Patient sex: M
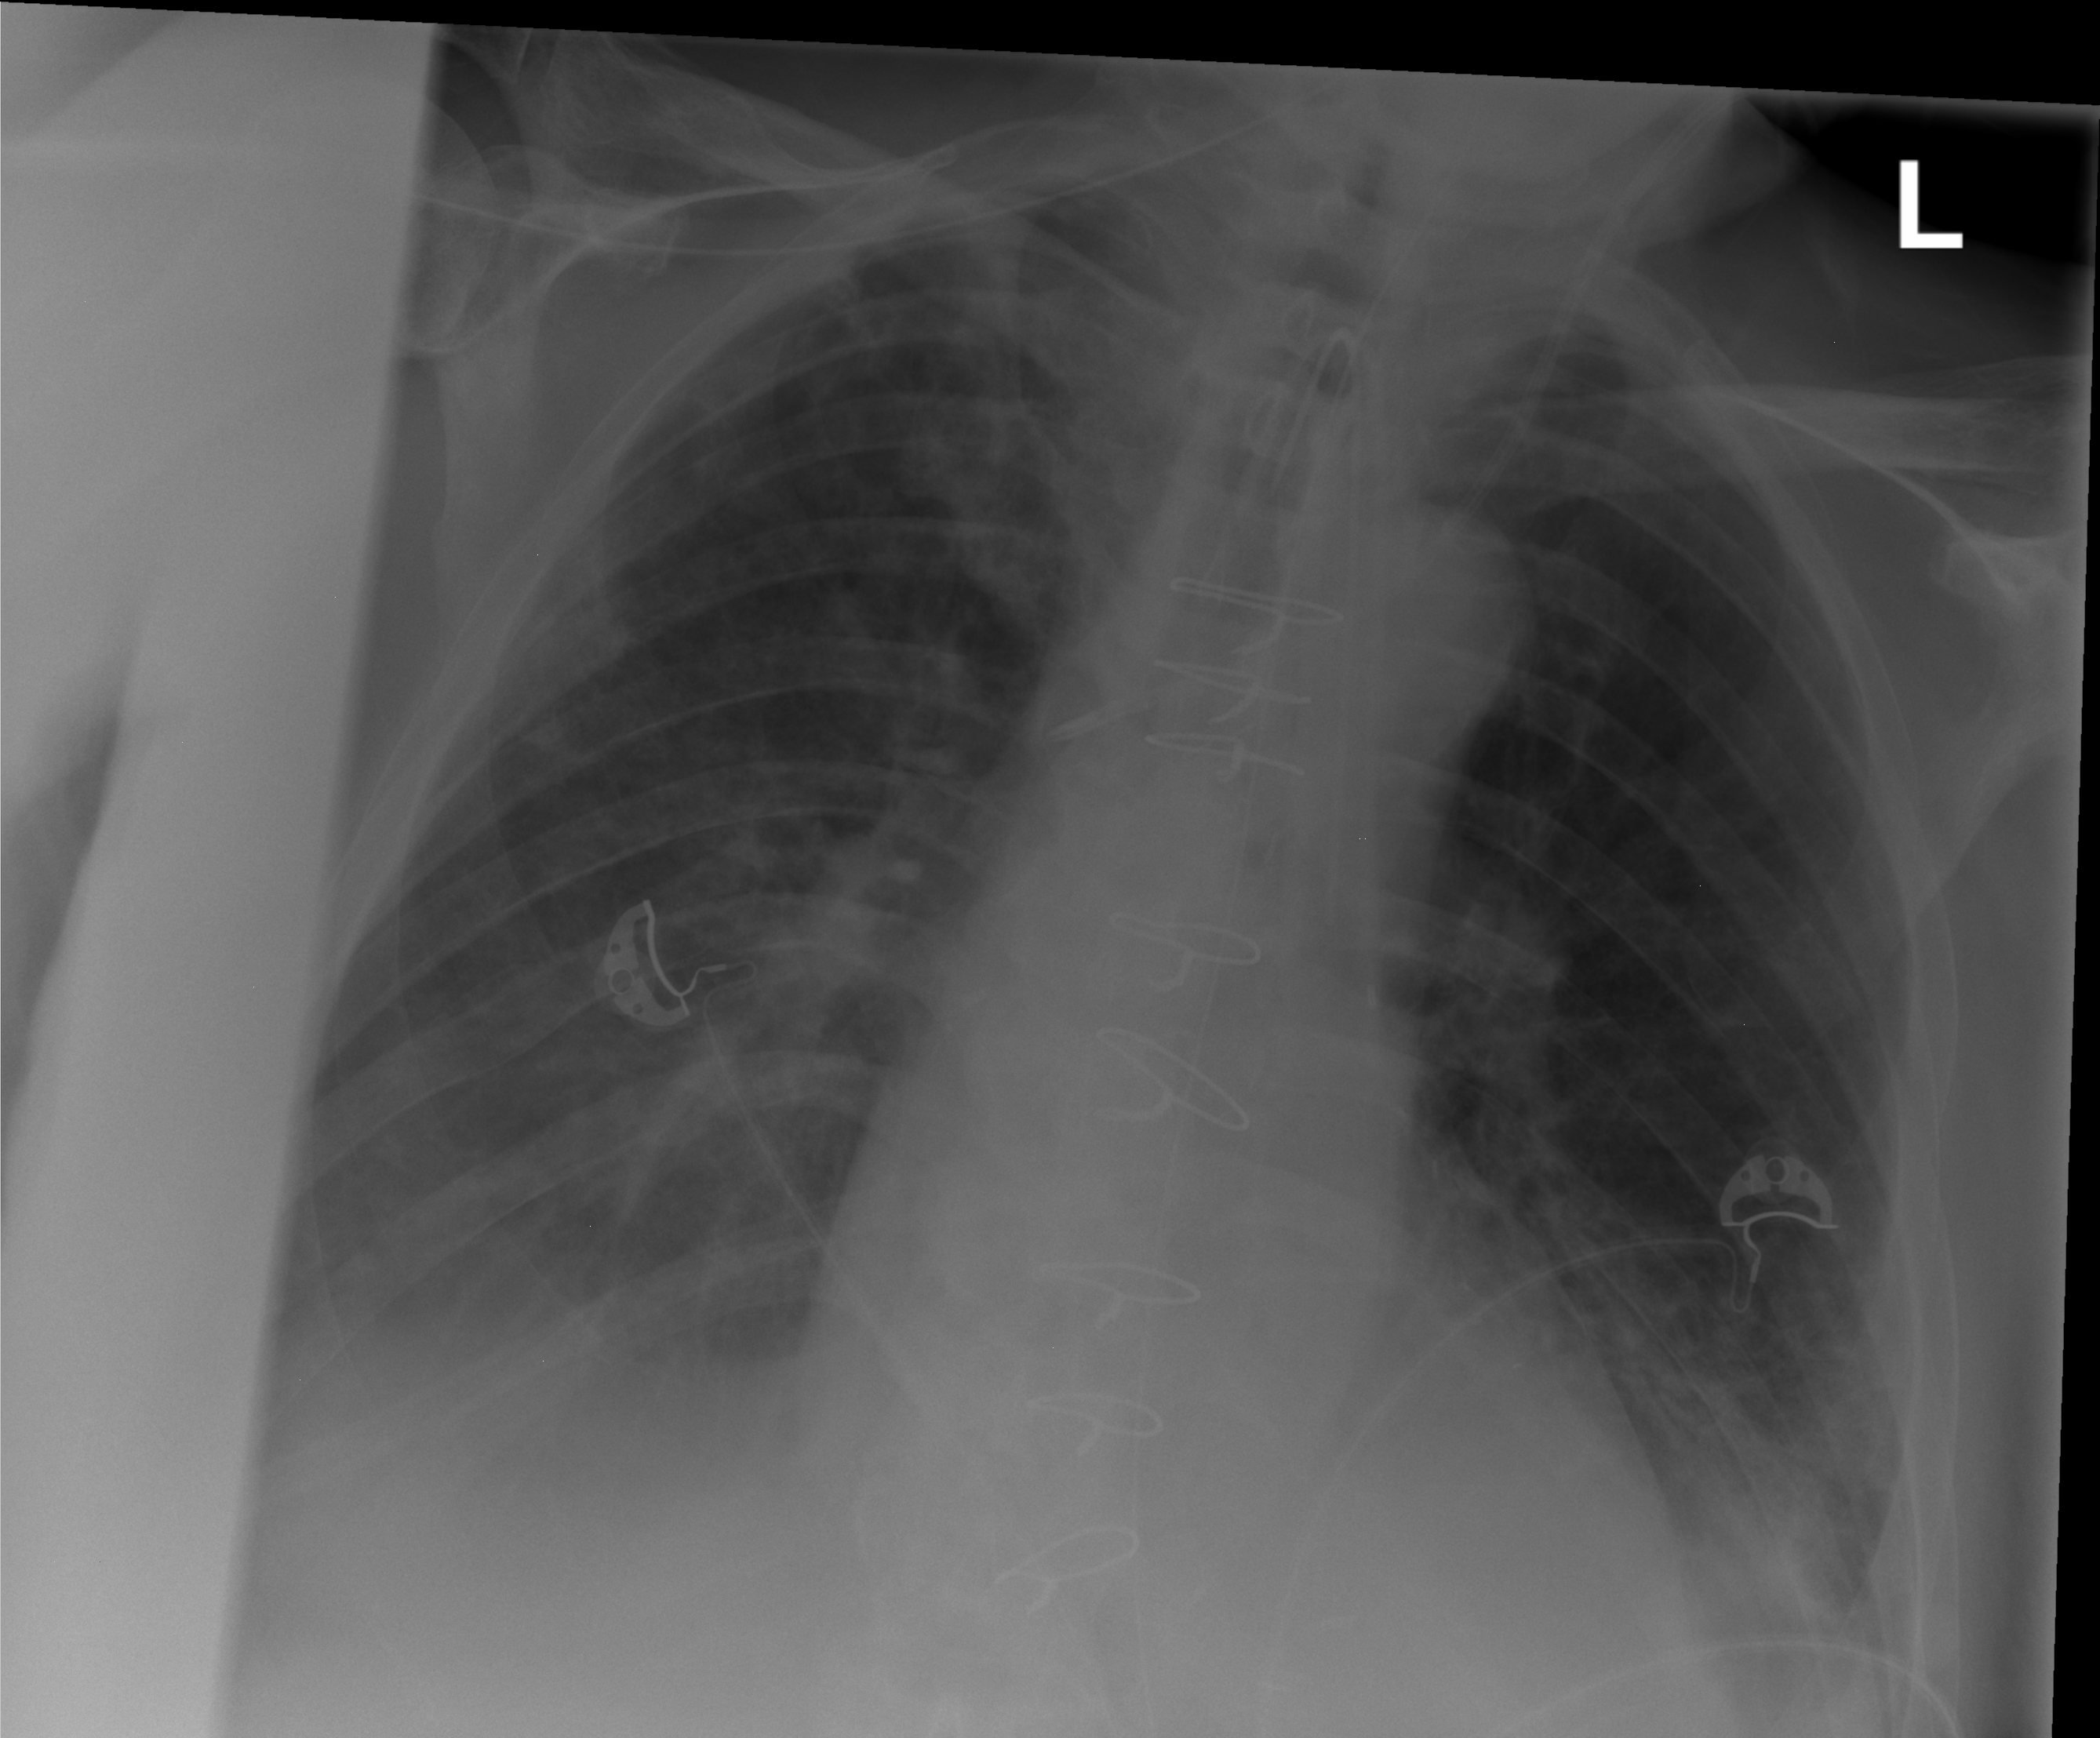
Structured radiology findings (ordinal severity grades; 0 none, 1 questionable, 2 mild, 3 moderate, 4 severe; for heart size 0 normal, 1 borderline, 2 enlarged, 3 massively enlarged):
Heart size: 0
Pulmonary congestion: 2
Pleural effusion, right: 2
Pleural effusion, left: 2
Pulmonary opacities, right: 2
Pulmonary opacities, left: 2
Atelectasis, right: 2
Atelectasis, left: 2